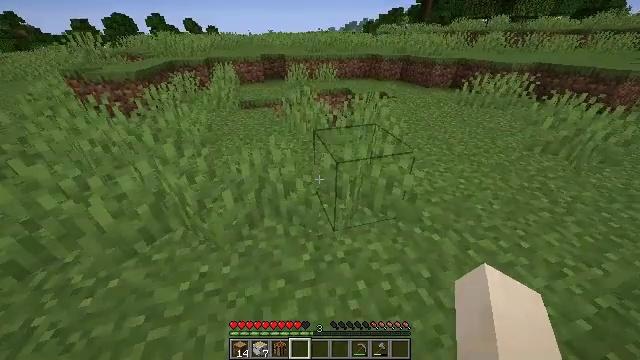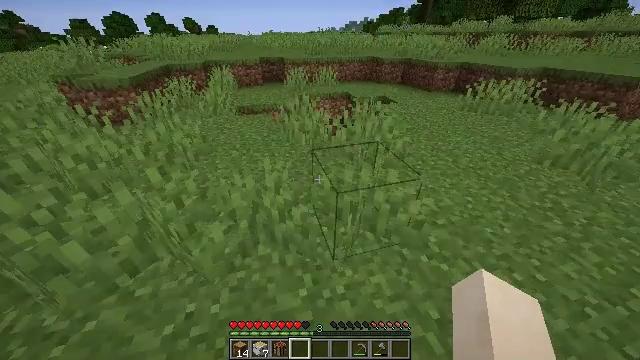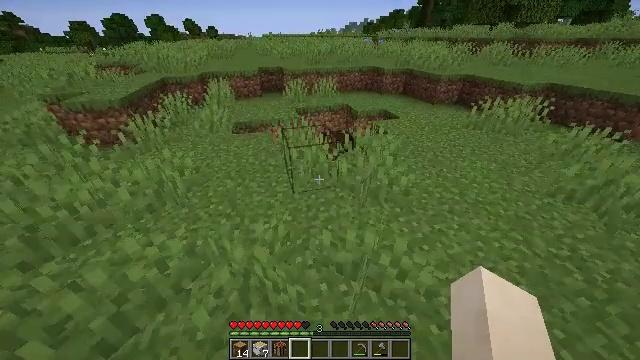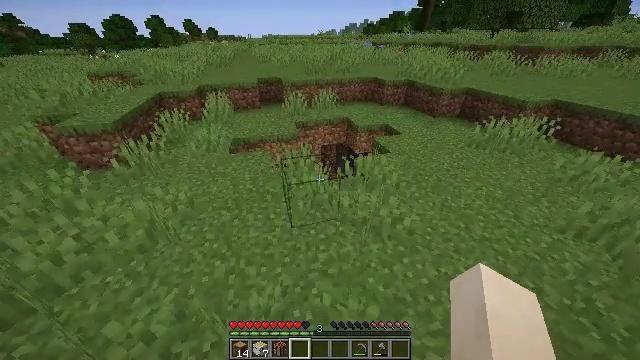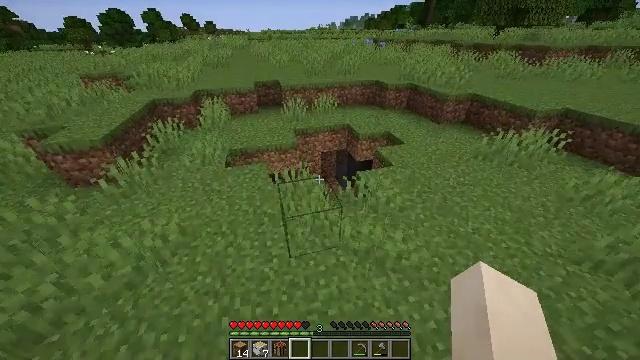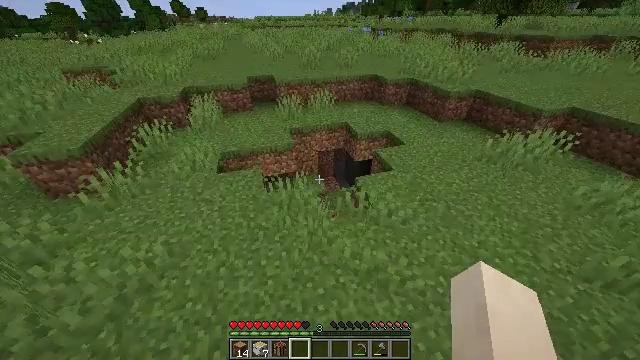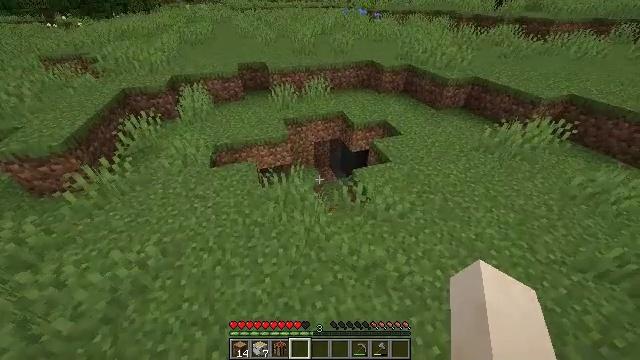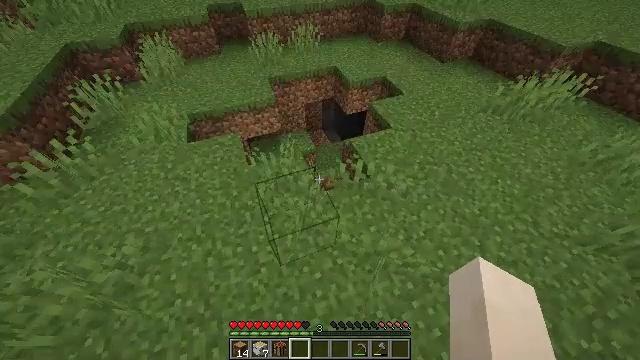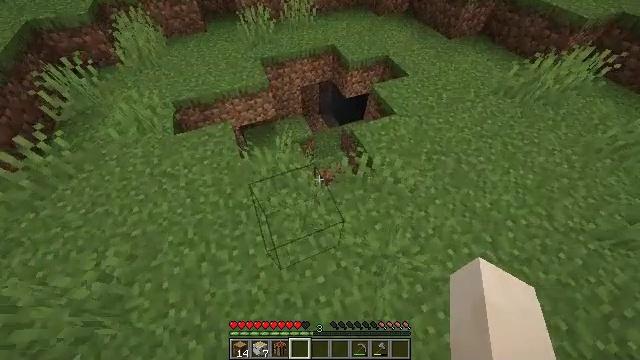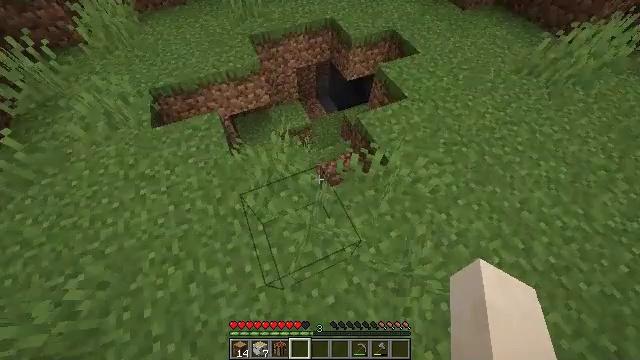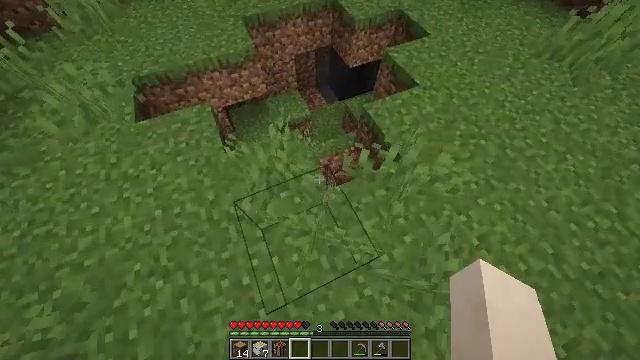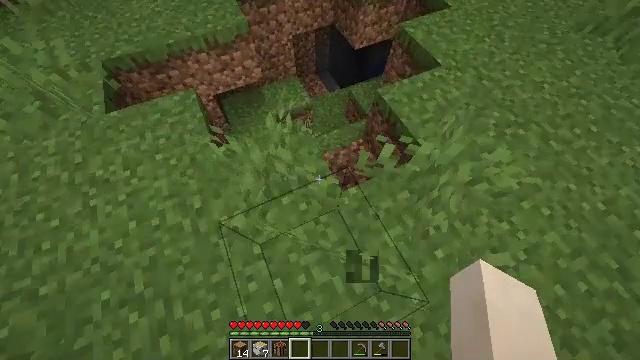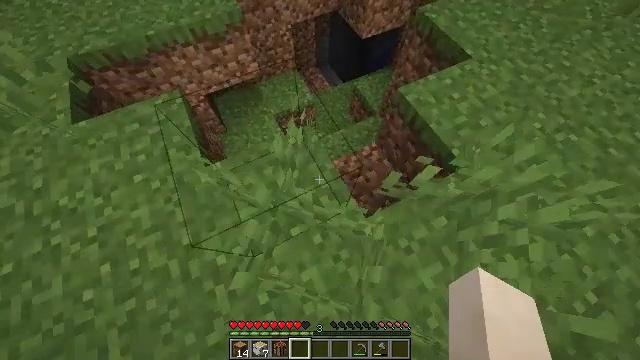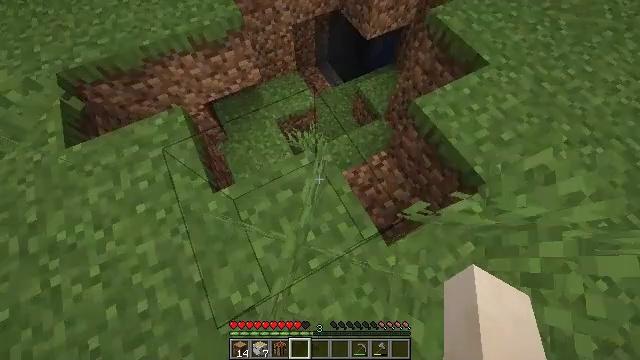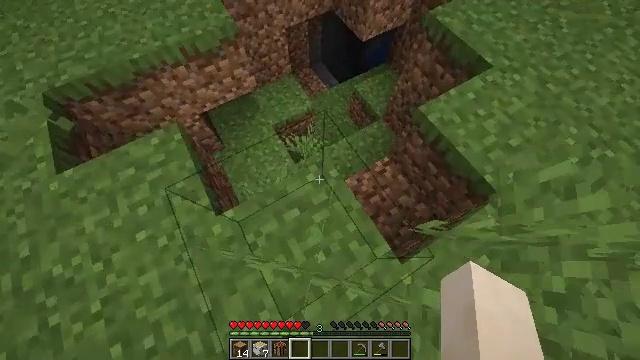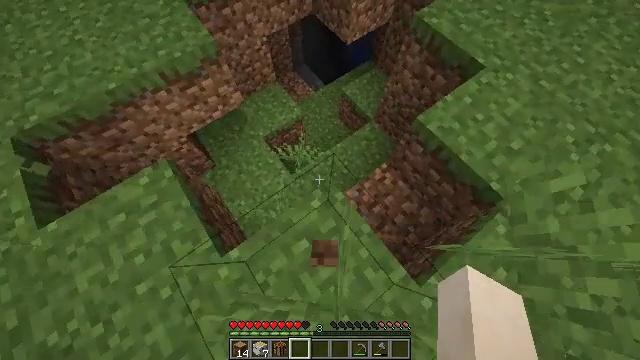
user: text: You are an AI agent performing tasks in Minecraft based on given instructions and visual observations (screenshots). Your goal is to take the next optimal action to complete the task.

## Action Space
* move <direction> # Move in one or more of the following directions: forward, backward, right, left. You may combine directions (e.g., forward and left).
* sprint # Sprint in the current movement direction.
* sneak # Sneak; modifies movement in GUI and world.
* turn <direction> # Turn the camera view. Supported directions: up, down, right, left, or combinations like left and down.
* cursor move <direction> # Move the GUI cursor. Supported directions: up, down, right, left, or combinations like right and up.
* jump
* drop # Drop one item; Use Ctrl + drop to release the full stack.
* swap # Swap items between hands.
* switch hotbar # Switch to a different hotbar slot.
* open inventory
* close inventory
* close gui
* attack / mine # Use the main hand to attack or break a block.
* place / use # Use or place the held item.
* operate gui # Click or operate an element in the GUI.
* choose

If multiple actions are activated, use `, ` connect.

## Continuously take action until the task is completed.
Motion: motion action
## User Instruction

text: craft item air
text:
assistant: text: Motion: move forward, sprint, jump
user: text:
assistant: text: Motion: move forward, sprint, jump
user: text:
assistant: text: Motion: move forward, sprint, jump
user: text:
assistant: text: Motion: move forward, sprint, turn down, jump
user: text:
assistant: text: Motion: move forward, sprint, turn down, jump
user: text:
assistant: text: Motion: move forward, sprint, turn right and down, jump
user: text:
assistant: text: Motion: move forward and move left, sprint, turn right and down
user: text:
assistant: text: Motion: move forward and move left, turn right and down
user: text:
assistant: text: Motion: move forward and move left, turn right and down
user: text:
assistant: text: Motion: move forward and move left, turn down
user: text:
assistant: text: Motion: move forward and move left, turn down
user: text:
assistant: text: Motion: move forward and move left, turn right and down
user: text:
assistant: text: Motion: move forward and move left, turn right and down
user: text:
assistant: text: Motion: move forward, turn right
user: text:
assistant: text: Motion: move forward, turn right
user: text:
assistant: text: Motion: move forward, turn right
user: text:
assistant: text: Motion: move forward, turn right
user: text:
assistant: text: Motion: move forward, turn right
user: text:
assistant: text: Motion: move forward, turn right and up
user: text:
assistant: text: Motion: move forward, turn right and up
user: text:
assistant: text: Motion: move forward, turn right and up
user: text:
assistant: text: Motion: move forward, turn up
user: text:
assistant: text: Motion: move forward, turn right and up
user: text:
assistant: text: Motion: move forward, turn up
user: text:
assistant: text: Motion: move forward
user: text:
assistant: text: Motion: move forward
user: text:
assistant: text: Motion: move forward
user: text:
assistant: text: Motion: move forward
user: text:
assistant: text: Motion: move forward
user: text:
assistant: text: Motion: move forward and move left